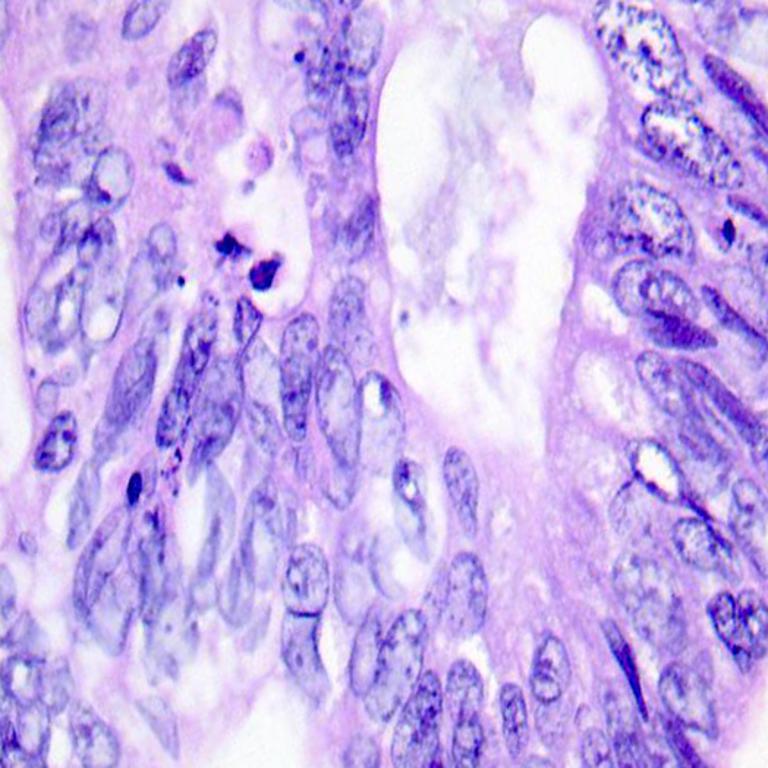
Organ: colon
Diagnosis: adenocarcinomas